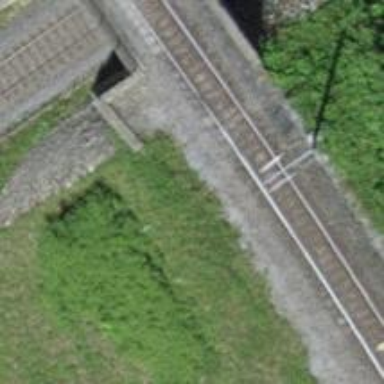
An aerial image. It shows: Bridge over electrified railway with contact line.